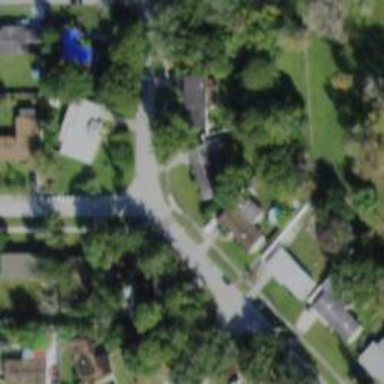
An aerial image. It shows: Residential road with sidewalk on the left.